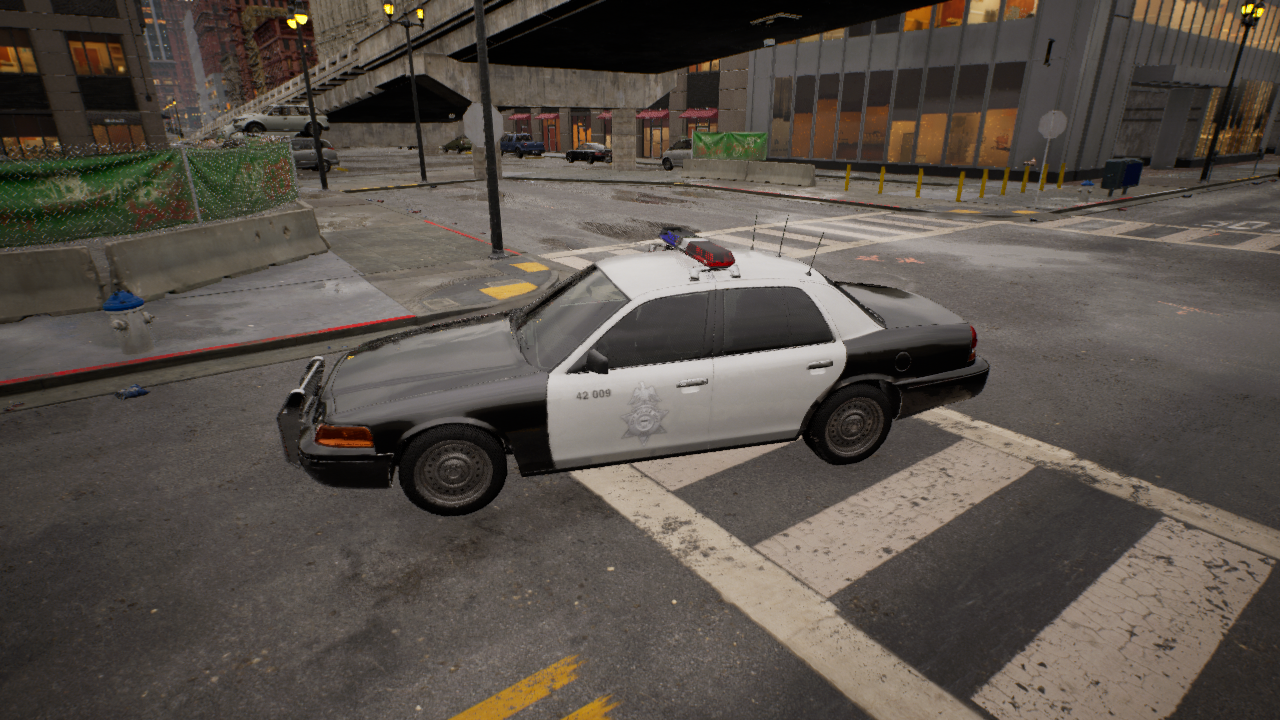
Venue: intersection
Lighting: golden hour
Vehicle rig: sedan